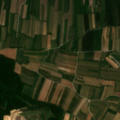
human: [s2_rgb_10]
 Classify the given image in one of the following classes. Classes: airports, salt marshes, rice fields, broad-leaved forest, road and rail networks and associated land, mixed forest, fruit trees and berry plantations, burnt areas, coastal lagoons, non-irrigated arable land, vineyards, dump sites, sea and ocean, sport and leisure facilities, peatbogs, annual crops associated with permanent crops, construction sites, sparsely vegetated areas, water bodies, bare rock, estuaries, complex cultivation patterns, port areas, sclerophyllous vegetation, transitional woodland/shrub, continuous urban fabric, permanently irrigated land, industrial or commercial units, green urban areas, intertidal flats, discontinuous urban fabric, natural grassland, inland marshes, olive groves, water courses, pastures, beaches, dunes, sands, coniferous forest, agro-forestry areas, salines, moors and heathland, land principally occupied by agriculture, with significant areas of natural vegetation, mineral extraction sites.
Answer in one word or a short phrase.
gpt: non-irrigated arable land, vineyards, land principally occupied by agriculture, with significant areas of natural vegetation, broad-leaved forest